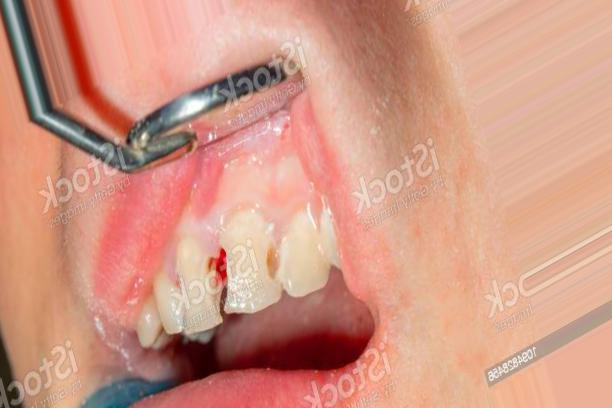
Condition: Caries